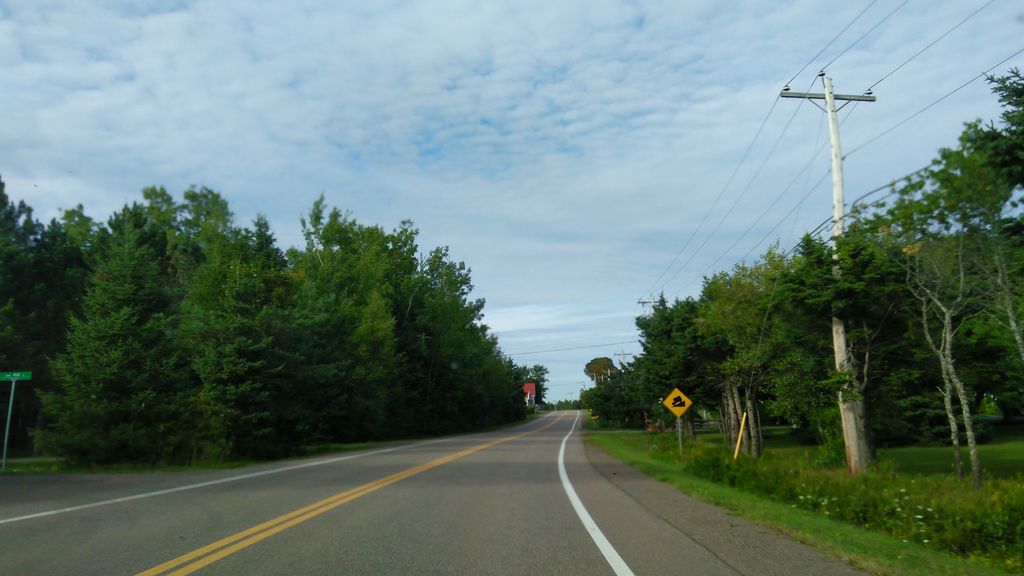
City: charlottetown